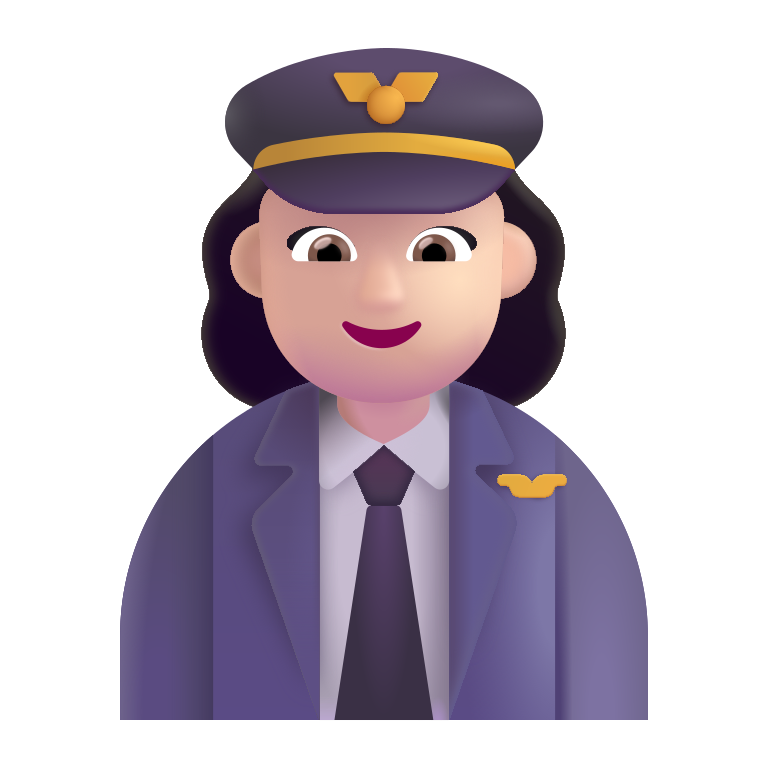
woman pilot color light